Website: lowes
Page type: address-validator
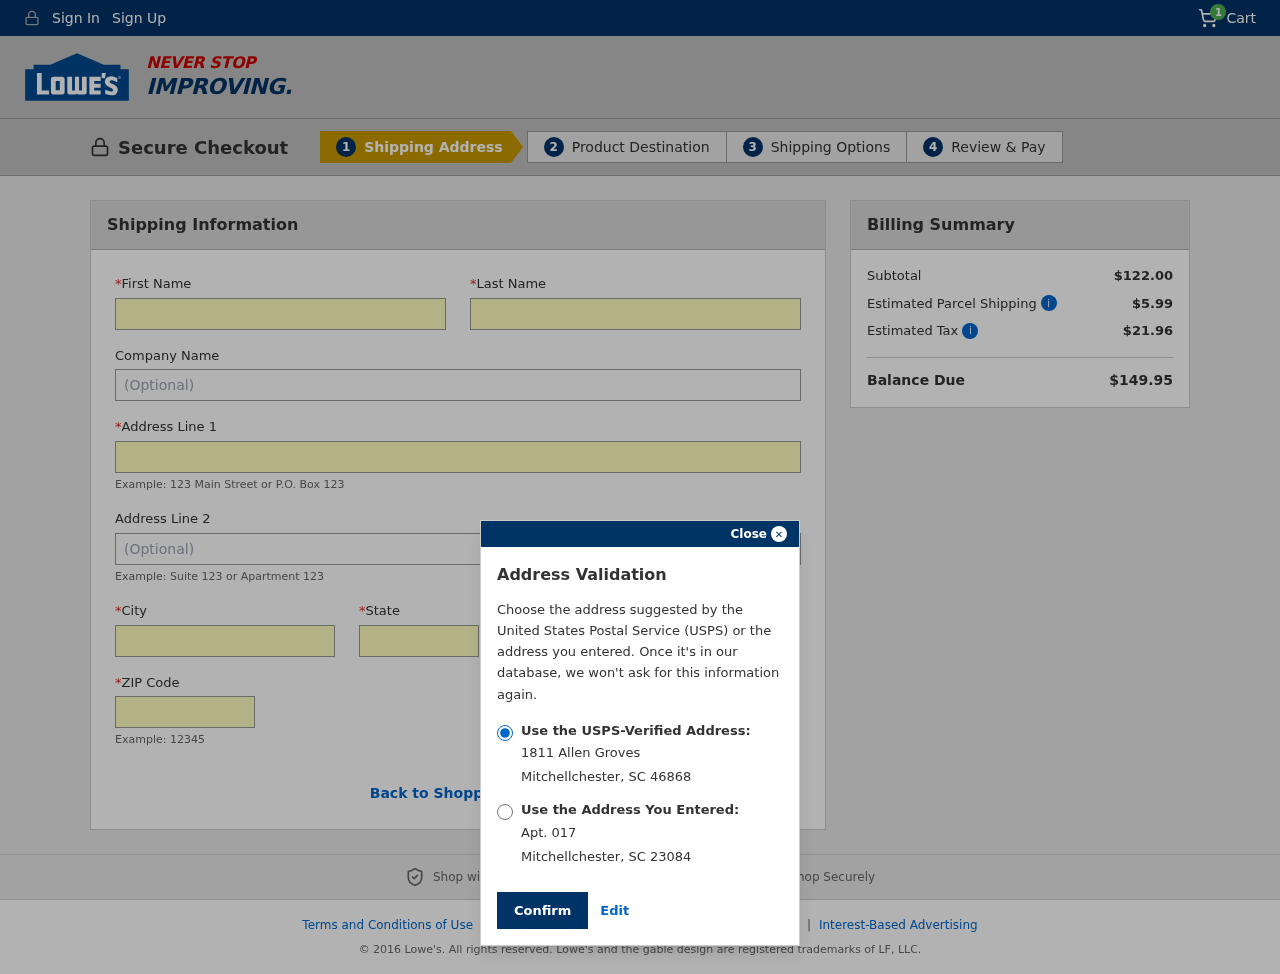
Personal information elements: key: PII_CITY
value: Mitchellchester
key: PII_FIRSTNAME
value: Joseph
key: PII_LASTNAME
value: Jackson
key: PII_POSTCODE
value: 46868
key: PII_POSTCODE2
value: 23084
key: PII_STATE
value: South Carolina
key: PII_STATE_ABBR
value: SC
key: PII_STREET
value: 1811 Allen Groves
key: PII_STREET2
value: Apt. 017
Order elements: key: ORDER_NUM_ITEMS
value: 1
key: ORDER_SUBTOTAL
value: $122.00
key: ORDER_SHIPPING_COST
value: $5.99
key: ORDER_TAX
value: $21.96
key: ORDER_TOTAL
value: $149.95